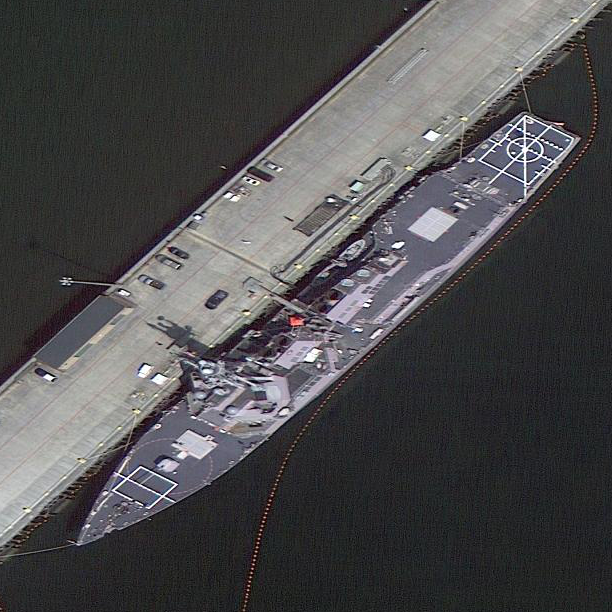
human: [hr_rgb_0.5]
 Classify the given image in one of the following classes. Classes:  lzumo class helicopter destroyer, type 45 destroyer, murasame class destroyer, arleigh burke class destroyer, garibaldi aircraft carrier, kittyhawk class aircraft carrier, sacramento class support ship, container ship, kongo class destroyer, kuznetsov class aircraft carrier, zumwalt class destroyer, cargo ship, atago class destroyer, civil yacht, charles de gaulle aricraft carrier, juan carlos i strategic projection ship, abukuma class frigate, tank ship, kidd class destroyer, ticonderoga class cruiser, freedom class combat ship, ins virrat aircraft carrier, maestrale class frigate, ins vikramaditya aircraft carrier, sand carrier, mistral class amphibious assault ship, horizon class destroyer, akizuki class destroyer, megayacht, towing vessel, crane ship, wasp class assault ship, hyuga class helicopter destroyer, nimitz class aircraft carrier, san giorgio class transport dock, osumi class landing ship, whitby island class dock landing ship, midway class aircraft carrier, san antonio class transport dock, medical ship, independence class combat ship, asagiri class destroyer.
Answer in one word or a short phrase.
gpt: Arleigh Burke class destroyer